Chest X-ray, PA view. Patient: 51 years old, sex M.
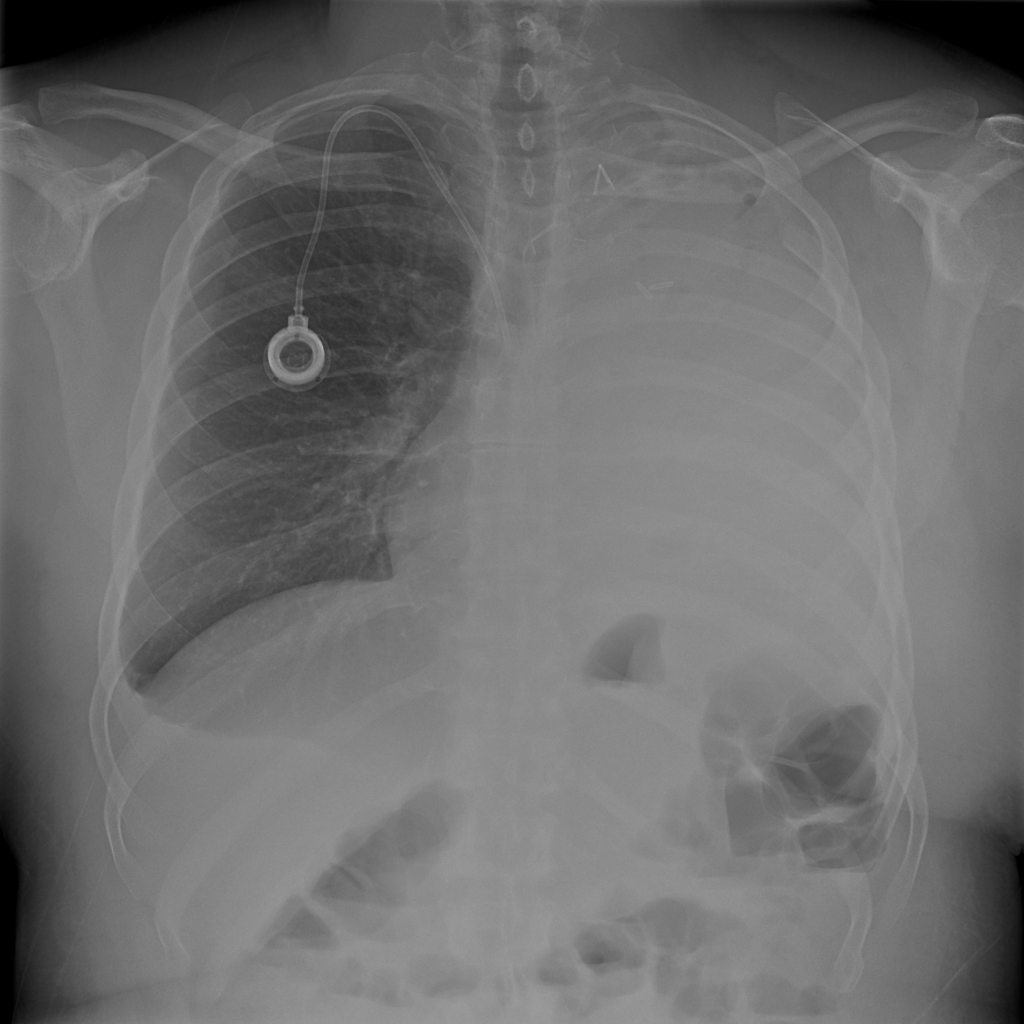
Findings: Effusion